Question: Take the following straightforward plot of two time series from the 'economics{ggplot2}' dataset
'''
require(dplyr)
require(ggplot2)
require(lubridate)
require(tidyr)
economics %>%
gather(indicator, percentage, c(4:5), -c(1:3, 6)) %>%
mutate(Y2K = year(date) >= 2000) %>%
group_by(indicator, Y2K) %>%
ggplot(aes(date, percentage, group = indicator, colour = indicator)) + geom_line(size=1)
'''

I would like to change the 'linetype' from "solid" to "dashed" (and possibly also the line 'size') for all points in the 21st century, i.e. for those observations for which 'Y2K' equals 'TRUE'.
I did a 'group_by(indicator, Y2K)' but inside the 'ggplot' command it appears I cannot use 'group =' on multiple levels, so the line properties only differ by 'indicator' now.
: How can I achieve this segmented line appearance?
: my preferred solution is a slight tweak from the one by @sahoang:
'''
economics %>%
gather(indicator, percentage, c(4:5), -c(1:3, 6)) %>%
ggplot(aes(date, percentage, colour = indicator)) +
geom_line(size=1, aes(linetype = year(date) >= 2000)) +
scale_linetype(guide = F)
'''
This eliminates the 'group_by' as commented by @Roland, and the 'filter' steps make sure that the time series will be connected at the Y2K point (in case the data would be year based, there could be a visual discontinuity otherwise).
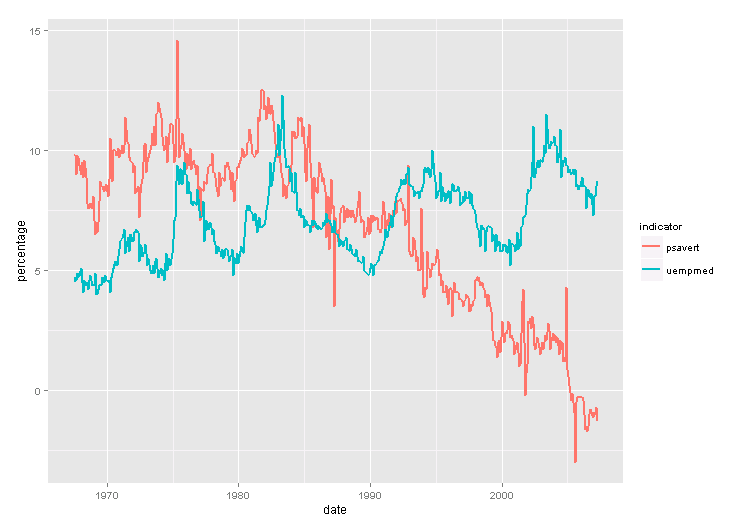
Answer: Even easier than @Roland's suggestion:
'''
economics %>%
gather(indicator, percentage, c(4:5), -c(1:3, 6)) %>%
mutate(Y2K = year(date) >= 2000) %>%
group_by(indicator, Y2K) -> econ
ggplot(econ, aes(date, percentage, group = indicator, colour = indicator)) +
geom_line(data = filter(econ, !Y2K), size=1, linetype = "solid") +
geom_line(data = filter(econ, Y2K), size=1, linetype = "dashed")
'''

P.S. Alter plot width to remove spike artifacts (red line).